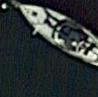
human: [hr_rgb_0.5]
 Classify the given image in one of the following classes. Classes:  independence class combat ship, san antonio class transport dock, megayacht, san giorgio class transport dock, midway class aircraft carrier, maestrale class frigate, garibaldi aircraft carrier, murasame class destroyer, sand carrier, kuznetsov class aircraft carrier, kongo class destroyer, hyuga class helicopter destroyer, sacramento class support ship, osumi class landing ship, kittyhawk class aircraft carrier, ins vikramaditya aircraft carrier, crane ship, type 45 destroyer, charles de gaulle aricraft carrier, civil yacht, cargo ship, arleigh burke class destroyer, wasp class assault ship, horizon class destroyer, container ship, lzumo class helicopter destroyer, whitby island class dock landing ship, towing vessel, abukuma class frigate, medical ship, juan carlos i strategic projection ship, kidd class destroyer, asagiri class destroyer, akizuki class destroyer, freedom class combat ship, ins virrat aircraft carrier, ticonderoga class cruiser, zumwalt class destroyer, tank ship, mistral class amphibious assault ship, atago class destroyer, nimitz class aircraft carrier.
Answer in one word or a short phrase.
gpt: Civil yacht